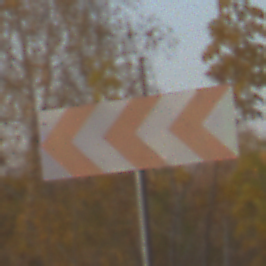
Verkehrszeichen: RichtungstafelnInKurvenGrossRechts
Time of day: SunriseSunset
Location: Roofed (Suburban)
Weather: Clear
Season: NotSpecified
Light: Natural